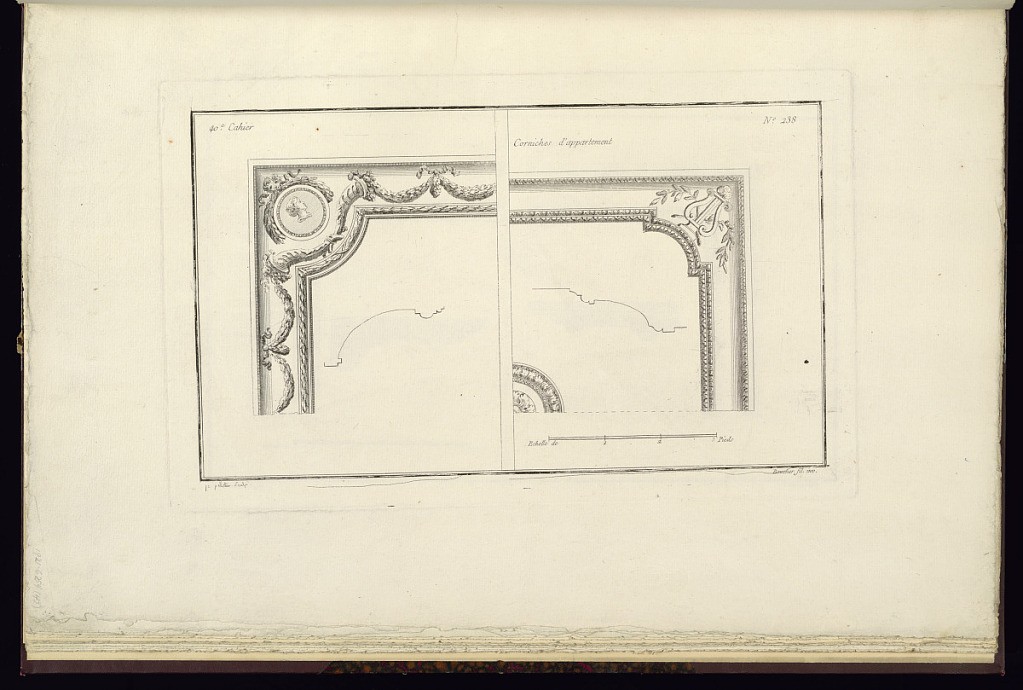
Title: Corniches d'appartement
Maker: Juste-François Boucher, French, 1736 – 1782
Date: ca. 1775
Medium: Engraving on off white laid paper
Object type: Print
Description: Two designs for cornices, decorated with ornament motifs including bound leaf, cornucopie, portrait medallions, lion head, lamb tongue, acanthus leaves, and a lyre. The plate is signed.